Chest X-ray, PA view. Patient: 45 years old, sex M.
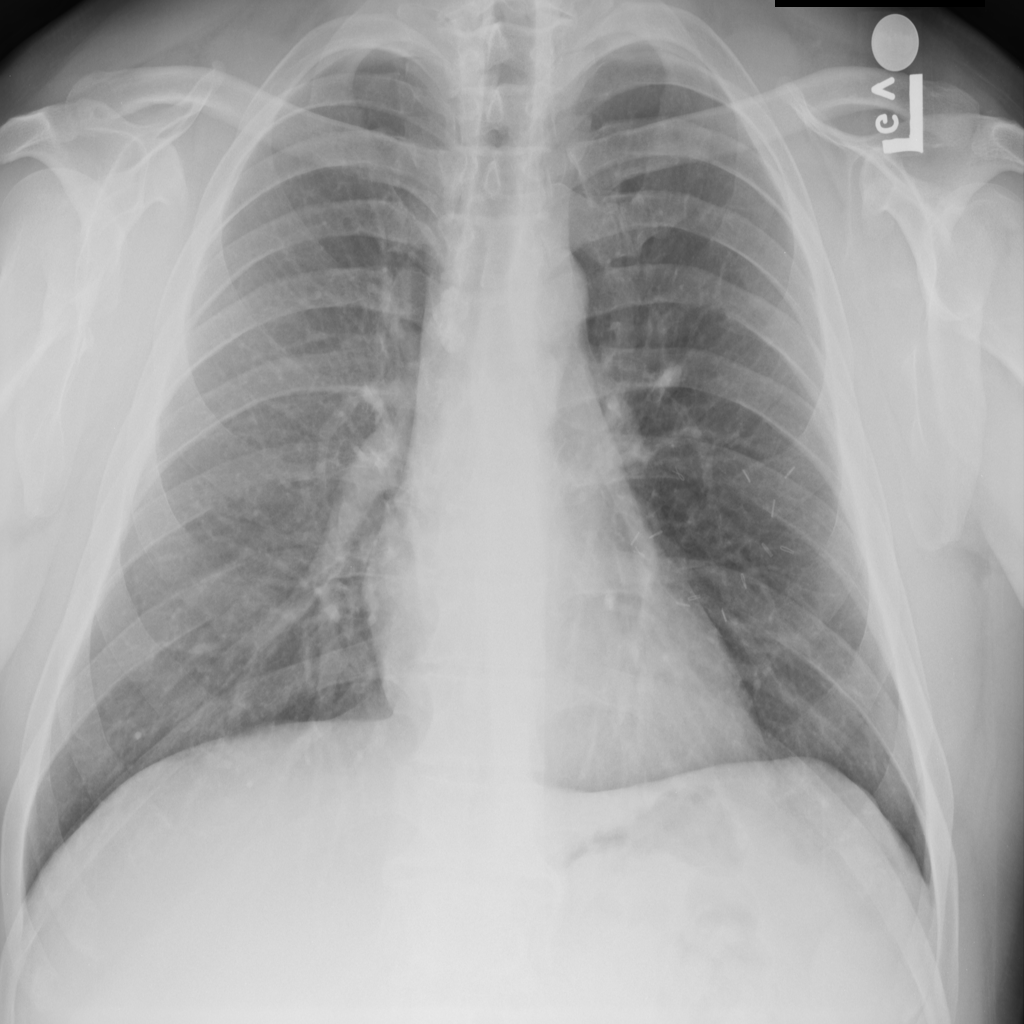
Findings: No Finding